Interaction volume radius: 5 \u00c5
Interaction volume height: 25 \u00c5
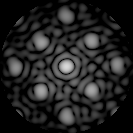
Disorder parameter: 0.2265